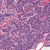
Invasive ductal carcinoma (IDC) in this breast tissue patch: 1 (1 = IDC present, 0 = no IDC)